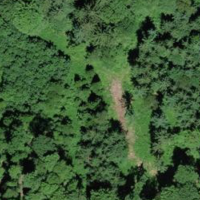
EUNIS habitat code: 44
Species observed at this site:
Sorbus aucuparia